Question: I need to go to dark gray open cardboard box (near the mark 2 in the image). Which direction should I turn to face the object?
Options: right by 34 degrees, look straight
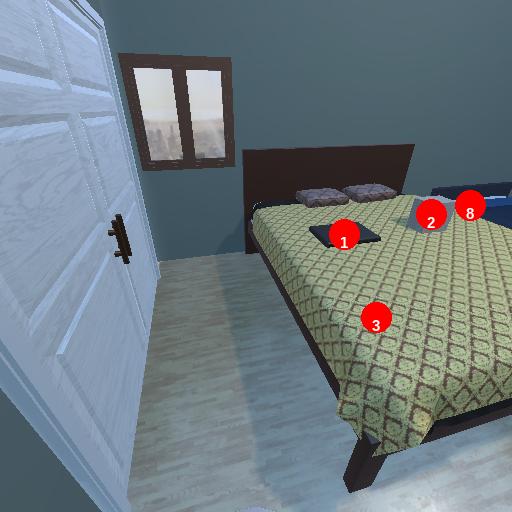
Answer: right by 34 degrees